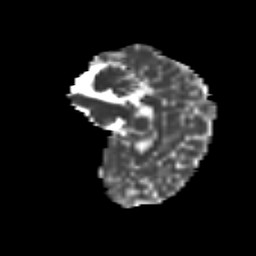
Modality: MD
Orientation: sagittal
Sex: female
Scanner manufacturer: siemens
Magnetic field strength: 3 T
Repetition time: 5 s
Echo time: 0.071 s